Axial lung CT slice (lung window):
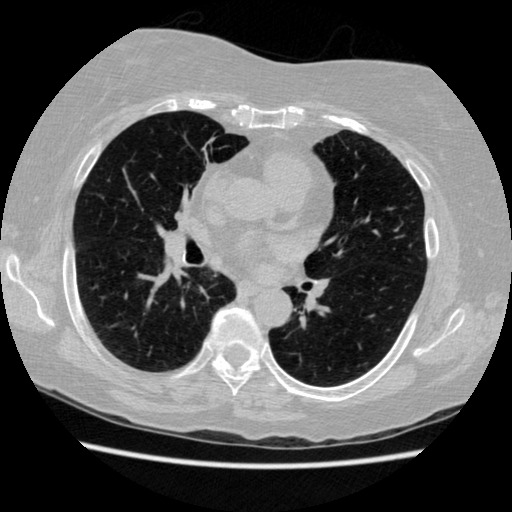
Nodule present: no